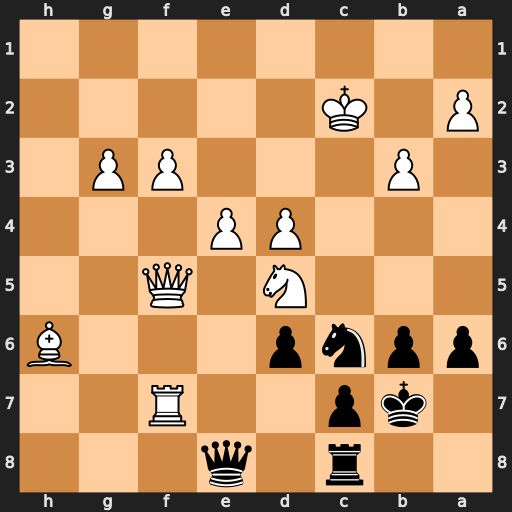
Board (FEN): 2r1q3/1kp2R2/ppnp3B/3N1Q2/3PP3/1P3PP1/P1K5/8
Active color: b
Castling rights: -
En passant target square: -
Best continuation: Nxd4+ Kb1 Nxf5